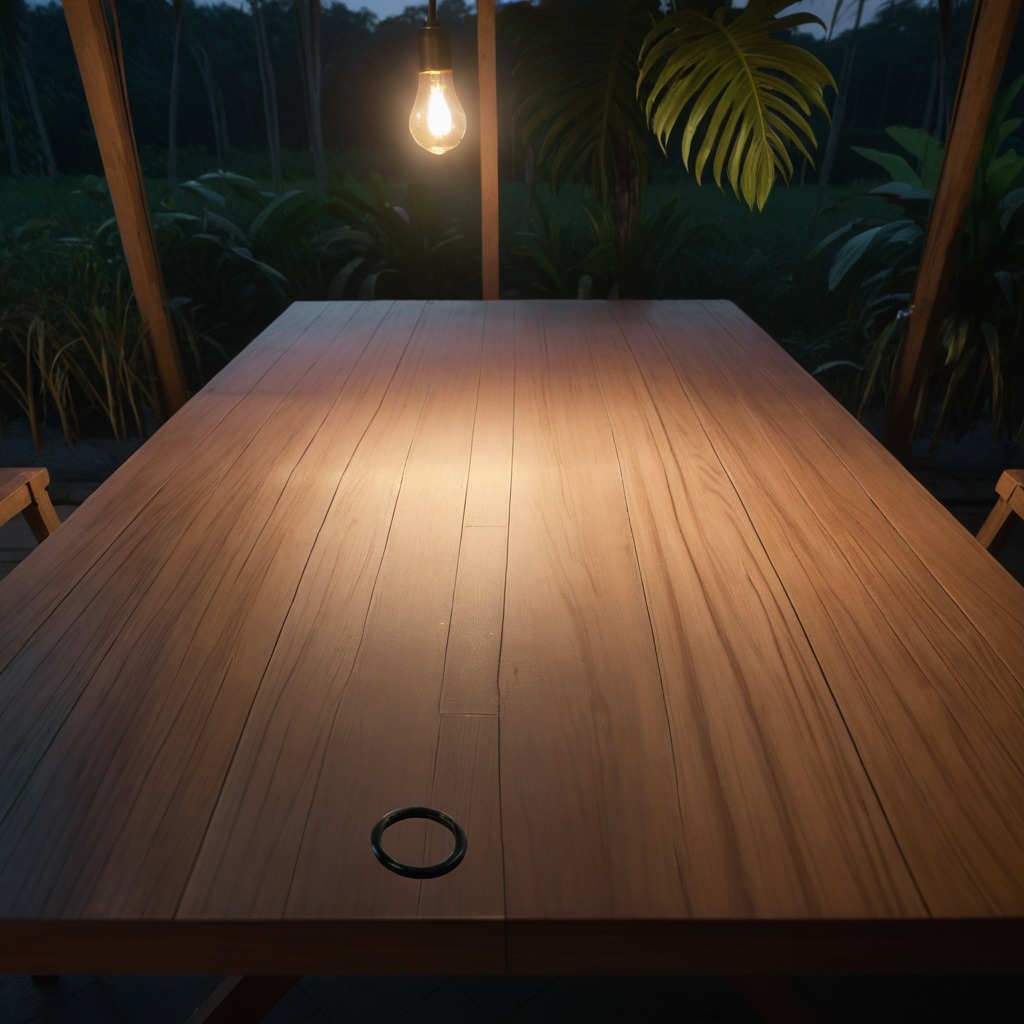
A rubber O-ring is lying on a wooden table inside a jungle field workshop tent at night.